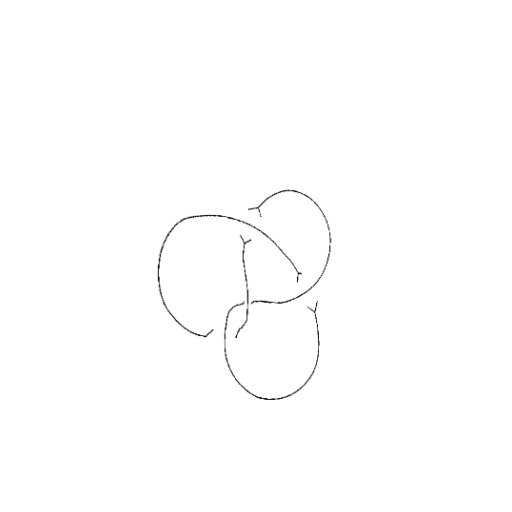
Crossing number: 4